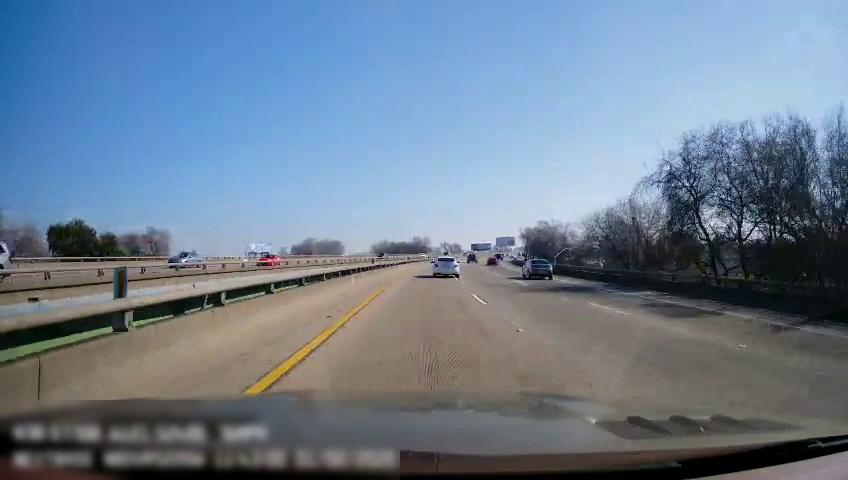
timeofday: Day
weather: Sunny
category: Drivable Space
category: Vehicles | SUV
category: Vehicles | Car
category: Vehicles | Car
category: Drivable Space
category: Vehicles | Car
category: Vehicles | Car
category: Vehicles | Car
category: Vehicles | Truck
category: Lanes | Current Lane
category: Lanes | Current Lane
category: Lanes | Current Lane
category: Lanes | Alternate Lane